Aerial crown-view tile of a tropical tree (Barro Colorado Island, Panama), acquired 20240813:
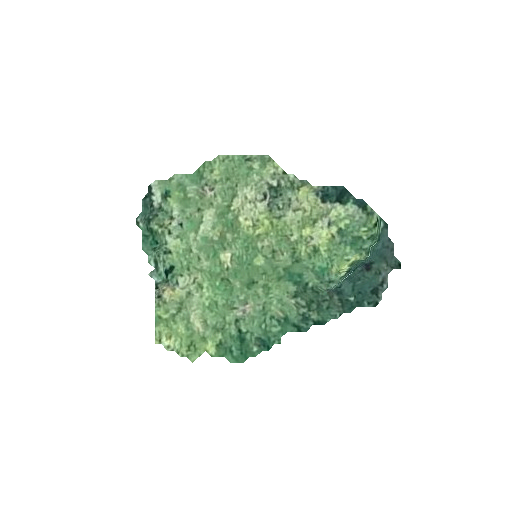
Species: Cordia alliodora
GBIF accepted scientific name: Cordia alliodora
Crown area: 57.696 m²